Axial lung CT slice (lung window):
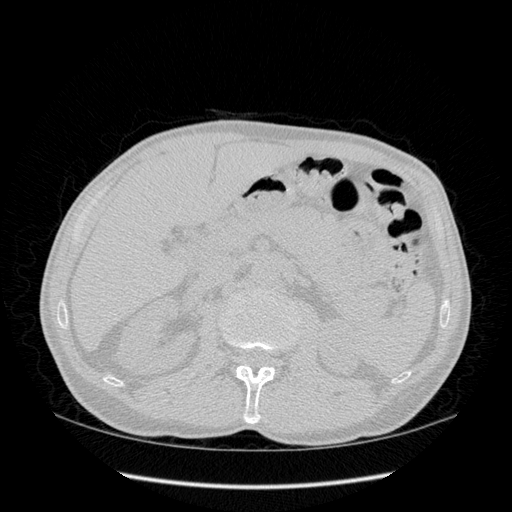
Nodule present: no